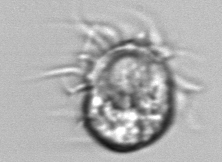
Label: Leegaardiella_ovalis